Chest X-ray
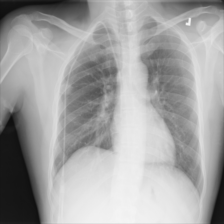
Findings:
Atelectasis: negative
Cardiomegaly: negative
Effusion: negative
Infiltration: negative
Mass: negative
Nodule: negative
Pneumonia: negative
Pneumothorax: negative
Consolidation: negative
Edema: negative
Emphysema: negative
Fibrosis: negative
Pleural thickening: negative
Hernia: negative